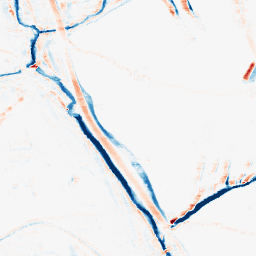
Category: morphological
Decomposition family: morphological_rect
Decomposition parameters: operation: average
width: 10
height: 5
Upsampling method: sinc_hamming
Upsampling parameters: scale: 4
kernel_size: 16
Upsampling scale: 4